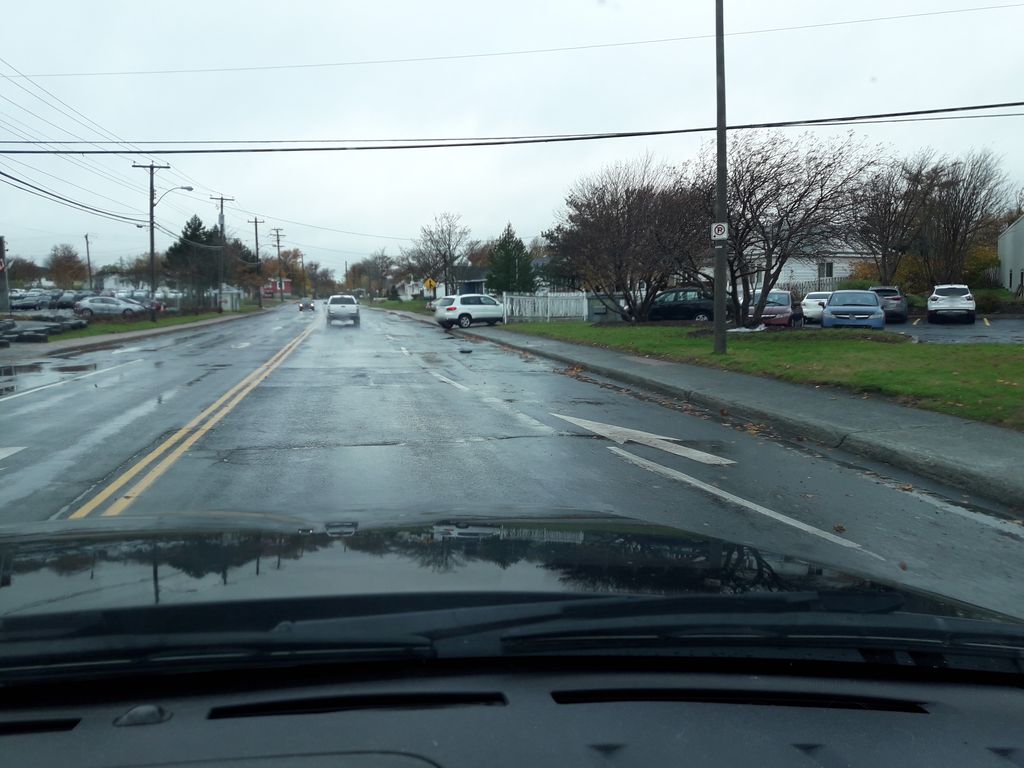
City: st_johns